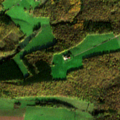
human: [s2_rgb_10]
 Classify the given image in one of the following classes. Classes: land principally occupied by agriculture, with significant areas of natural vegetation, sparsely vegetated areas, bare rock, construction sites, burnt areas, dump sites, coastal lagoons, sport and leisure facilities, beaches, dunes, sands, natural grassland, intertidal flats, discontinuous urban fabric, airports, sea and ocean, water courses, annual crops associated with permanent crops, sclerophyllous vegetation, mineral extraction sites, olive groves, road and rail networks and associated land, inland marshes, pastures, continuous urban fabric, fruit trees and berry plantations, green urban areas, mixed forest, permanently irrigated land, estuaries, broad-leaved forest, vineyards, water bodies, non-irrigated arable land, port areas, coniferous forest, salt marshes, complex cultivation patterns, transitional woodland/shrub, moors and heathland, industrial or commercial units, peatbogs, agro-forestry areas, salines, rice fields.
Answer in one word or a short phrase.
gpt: complex cultivation patterns, broad-leaved forest, mixed forest